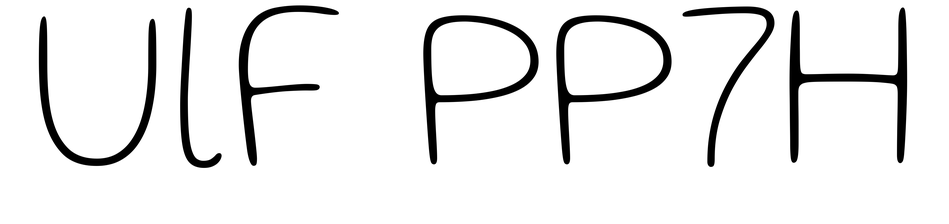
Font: Gluten_Thin